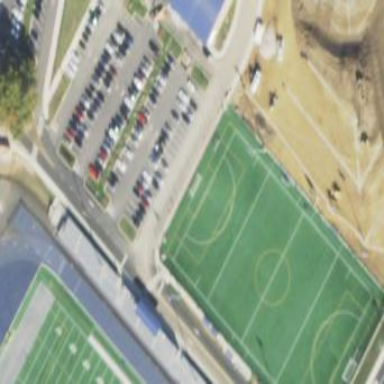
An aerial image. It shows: Lacrosse pitch for leisure sports activities.